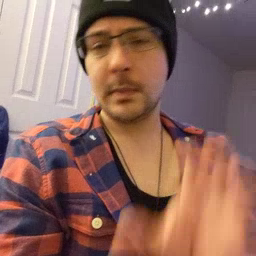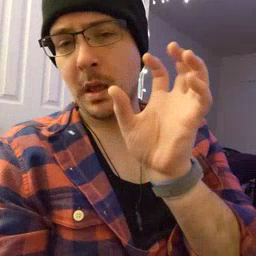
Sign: cloud